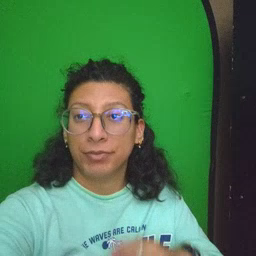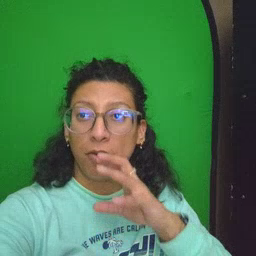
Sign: old